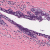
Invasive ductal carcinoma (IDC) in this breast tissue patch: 0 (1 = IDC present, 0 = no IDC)